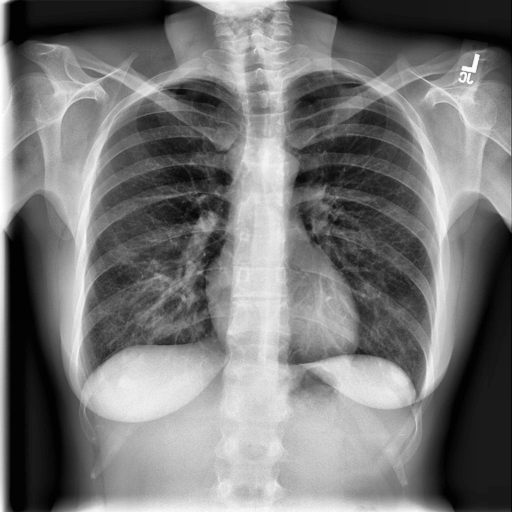
Finding: NORMAL